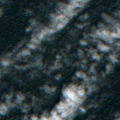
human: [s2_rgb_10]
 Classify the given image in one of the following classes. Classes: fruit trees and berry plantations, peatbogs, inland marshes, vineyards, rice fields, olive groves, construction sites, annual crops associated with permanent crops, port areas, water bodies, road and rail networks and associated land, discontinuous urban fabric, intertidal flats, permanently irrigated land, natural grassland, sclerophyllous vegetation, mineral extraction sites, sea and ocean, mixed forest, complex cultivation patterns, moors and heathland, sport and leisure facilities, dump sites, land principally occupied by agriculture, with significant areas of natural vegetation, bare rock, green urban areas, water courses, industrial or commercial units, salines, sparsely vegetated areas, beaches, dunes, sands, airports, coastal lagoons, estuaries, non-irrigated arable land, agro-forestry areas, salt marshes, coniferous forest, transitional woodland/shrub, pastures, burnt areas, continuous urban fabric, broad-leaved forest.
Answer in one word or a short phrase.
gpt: sea and ocean